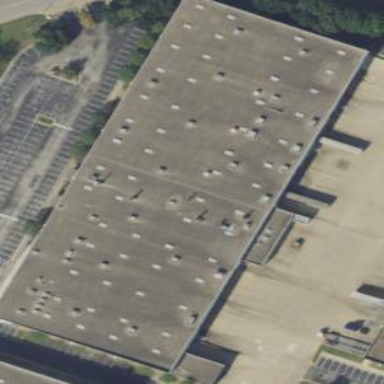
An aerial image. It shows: Industrial building.